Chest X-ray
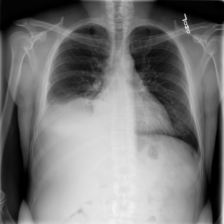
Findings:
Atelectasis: negative
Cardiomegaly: negative
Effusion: positive
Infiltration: positive
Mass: negative
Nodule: negative
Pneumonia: negative
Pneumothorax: negative
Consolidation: negative
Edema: negative
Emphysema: negative
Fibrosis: negative
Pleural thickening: negative
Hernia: negative